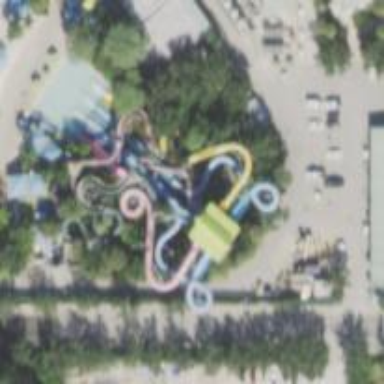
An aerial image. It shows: Water slide attraction.